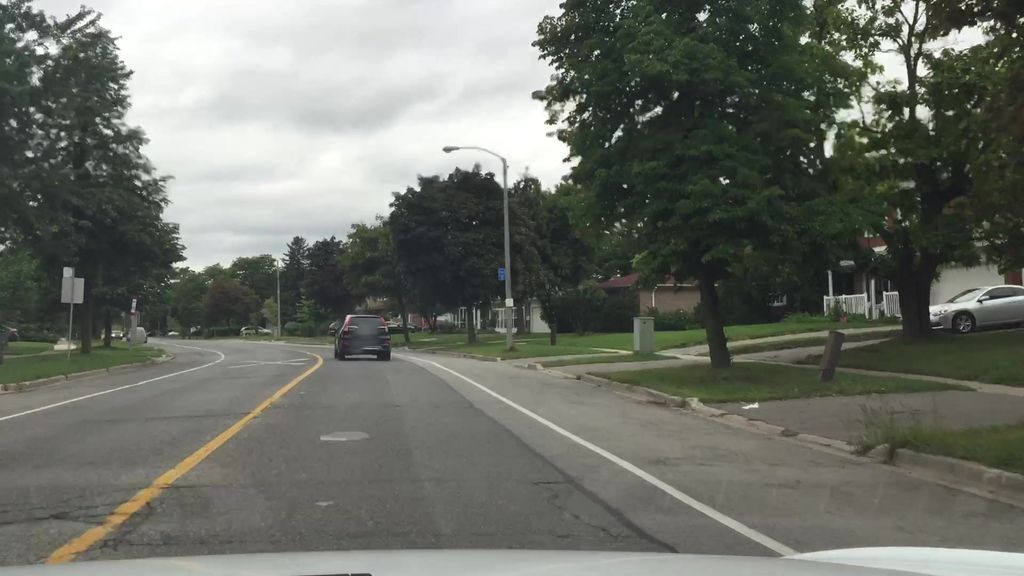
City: toronto